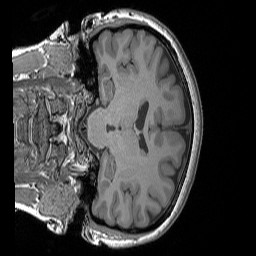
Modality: T1w
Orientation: coronal
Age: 33
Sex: female
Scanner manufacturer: siemens
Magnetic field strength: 3 T
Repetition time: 1.9 s
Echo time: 0.00302 s